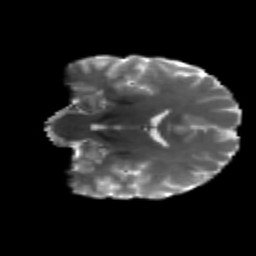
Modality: T2w
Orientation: coronal
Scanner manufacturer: siemens
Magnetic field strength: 3 T
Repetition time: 4.16 s
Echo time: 0.0806 s